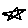
Label: star